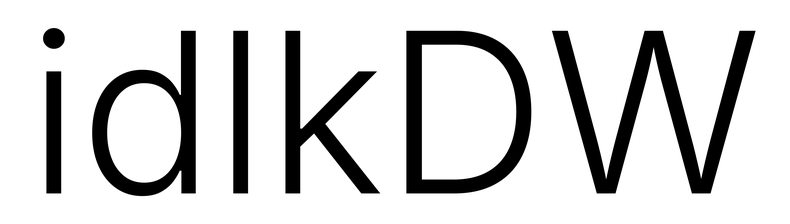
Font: Inter_Light